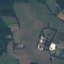
Land use / land cover class: Pasture